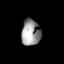
Tissue: lung
Cell type: Fibroblasts
Senescence score: 0.5945
Nuclear area (px): 482
Mean DAPI intensity: 150.629